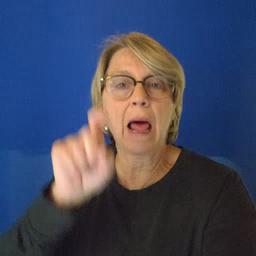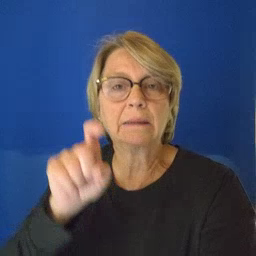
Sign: closet